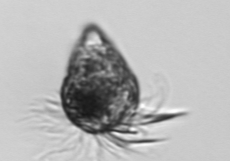
Label: Strombidium_wulffi